Question: I have a SwiftUI project but it shows a big white box with the back bar button.
Does anyone know how to fix it (Xcode version 12.5)?
Image:

My code:
'''
import SwiftUI
import Firebase
struct ContentView: View {
var body: some View {
Home()
}
}
struct ContentView_Previews: PreviewProvider {
static var previews: some View {
ContentView()
}
}
struct Home : View {
@State var show = false
@State var status = UserDefaults.standard.value(forKey: "status") as? Bool ?? false
var body: some View{
NavigationView{
VStack{
if self.status{
Homescreen()
}
else{
ZStack{
NavigationLink(destination: SignUp(show: self.$show), isActive: self.$show) {
Text("")
}
.hidden()
Login(show: self.$show)
}
}
}
.navigationBarTitle("")
.navigationBarHidden(true)
.navigationBarBackButtonHidden(true)
.onAppear {
NotificationCenter.default.addObserver(forName: NSNotification.Name("status"), object: nil, queue: .main) { (_) in
self.status = UserDefaults.standard.value(forKey: "status") as? Bool ?? false
}
}
}
}
}
struct Homescreen : View {
var body: some View{
VStack{
Text("Logged successfully")
.font(.title)
.fontWeight(.bold)
Button(action: {
try! Auth.auth().signOut()
UserDefaults.standard.set(false, forKey: "status")
NotificationCenter.default.post(name: NSNotification.Name("status"), object: nil)
}) {
Text("Log out")
.padding(.vertical)
.frame(width: UIScreen.main.bounds.width - 50)
}
.background(Color.black)
.cornerRadius(10)
.padding(.top, 25)
}
}
}
struct Login : View {
@State var color = Color.black.opacity(0.7)
@State var email = ""
@State var pass = ""
@State var visible = false
@Binding var show : Bool
@State var alert = false
@State var error = ""
var body: some View{
ZStack{
ZStack(alignment: .topTrailing) {
GeometryReader{_ in
VStack{
Text("Log in to your account")
.font(.title)
.fontWeight(.bold)
.padding(.top, 35)
TextField("Email", text: self.$email)
.autocapitalization(.none)
.padding()
.background(RoundedRectangle(cornerRadius: 4).stroke(self.email != "" ? Color("Color.Color") : self.color,lineWidth: 2))
.padding(.top, 25)
.disableAutocorrection(true)
HStack(spacing: 15){
VStack{
if self.visible{
TextField("Password", text: self.$pass)
.autocapitalization(.none)
}
else{
SecureField("Password", text: self.$pass)
.autocapitalization(.none)
}
}
Button(action: {
self.visible.toggle()
}) {
Image(systemName: self.visible ? "eye.slash.fill" : "eye.fill")
}
}
.padding()
.background(RoundedRectangle(cornerRadius: 4).stroke(self.pass != "" ? Color("Color") : self.color,lineWidth: 2))
.padding(.top, 25)
HStack{
Spacer()
Button(action: {
self.reset()
}) {
Text("Forget password")
.fontWeight(.bold)
}
}
.padding(.top, 20)
Button(action: {
self.verify()
}) {
Text("Log in")
.padding(.vertical)
.frame(width: UIScreen.main.bounds.width - 50)
}
.background(Color.black)
.cornerRadius(10)
.padding(.top, 25)
.padding(.horizontal, 25)
}
}
Button(action: {
self.show.toggle()
}) {
Text("Register")
.padding(.vertical)
.frame(width:
UIScreen.main.bounds.width - 50)
}
.background(Color.black)
.cornerRadius(10)
.padding(.top, 400)
.padding(.horizontal, 25)
}
if self.alert{
ErrorView(alert: self.$alert, error: self.$error)
}
}
}
func verify(){
if self.email != "" && self.pass != ""{
Auth.auth().signIn(withEmail: self.email, password: self.pass) { (res, err) in
if err != nil{
self.error = err!.localizedDescription
self.alert.toggle()
return
}
print("success")
UserDefaults.standard.set(true, forKey: "status")
NotificationCenter.default.post(name: NSNotification.Name("status"), object: nil)
}
}
else{
self.error = "Please fill all the contents properly"
self.alert.toggle()
}
}
func reset(){
if self.email != ""{
Auth.auth().sendPasswordReset(withEmail: self.email) { (err) in
if err != nil{
self.error = err!.localizedDescription
self.alert.toggle()
return
}
self.error = "RESET"
self.alert.toggle()
}
}
else{
self.error = "Email Id is empty"
self.alert.toggle()
}
}
}
struct SignUp : View {
@State var color = Color.black.opacity(0.7)
@State var email = ""
@State var pass = ""
@State var repass = ""
@State var visible = false
@State var revisible = false
@Binding var show : Bool
@State var alert = false
@State var error = ""
var body: some View{
ZStack{
ZStack(alignment: .topLeading) {
GeometryReader{_ in
VStack{
Text("Register your account")
.font(.title)
.fontWeight(.bold)
.padding(.top, 35)
TextField("Email", text: self.$email)
.autocapitalization(.none)
.padding()
.background(RoundedRectangle(cornerRadius: 4).stroke(self.email != "" ? Color("Color") : self.color,lineWidth: 2))
.padding(.top, 25)
.disableAutocorrection(true)
HStack(spacing: 15){
VStack{
if self.visible{
TextField("Password", text: self.$pass)
.autocapitalization(.none)
}
else{
SecureField("Password", text: self.$pass)
.autocapitalization(.none)
}
}
Button(action: {
self.visible.toggle()
}) {
Image(systemName: self.visible ? "eye.slash.fill" : "eye.fill")
}
}
.padding()
.background(RoundedRectangle(cornerRadius: 4).stroke(self.pass != "" ? Color("Color") : self.color,lineWidth: 2))
.padding(.top, 25)
HStack(spacing: 15){
VStack{
if self.revisible{
TextField("Re-enter", text: self.$repass)
.autocapitalization(.none)
}
else{
SecureField("Re-enter", text: self.$repass)
.autocapitalization(.none)
}
}
Button(action: {
self.revisible.toggle()
}) {
Image(systemName: self.revisible ? "eye.slash.fill" : "eye.fill")
}
}
.padding()
.background(RoundedRectangle(cornerRadius: 4).stroke(self.repass != "" ? Color("Color") : self.color,lineWidth: 2))
.padding(.top, 25)
Button(action: {
self.register()
}) {
Text("Register")
.padding(.vertical)
.frame(width: UIScreen.main.bounds.width - 50)
}
.background(Color.black)
.cornerRadius(10)
.padding(.top, 25)
}
.padding(.horizontal, 25)
}
Button(action: {
self.show.toggle()
}) {
}
.padding()
}
if self.alert{
ErrorView(alert: self.$alert, error: self.$error)
}
}
}
func register(){
if self.email != ""{
if self.pass == self.repass{
Auth.auth().createUser(withEmail: self.email, password: self.pass) { (res, err) in
if err != nil{
self.error = err!.localizedDescription
self.alert.toggle()
return
}
print("success")
UserDefaults.standard.set(true, forKey: "status")
NotificationCenter.default.post(name: NSNotification.Name("status"), object: nil)
}
}
else{
self.error = "Password mismatch"
self.alert.toggle()
}
}
else{
self.error = "Please fill all the contents properly"
self.alert.toggle()
}
}
}
struct ErrorView : View {
@State var color = Color.black.opacity(0.7)
@Binding var alert : Bool
@Binding var error : String
var body: some View{
GeometryReader{_ in
VStack{
HStack{
Text(self.error == "RESET" ? "Message" : "Error")
.font(.title)
.fontWeight(.bold)
Spacer()
}
.padding(.horizontal, 25)
Text(self.error == "RESET" ? "Password reset link has been sent successfully" : self.error)
.padding(.top)
.padding(.horizontal, 25)
Button(action: {
self.alert.toggle()
}) {
Text(self.error == "RESET" ? "Ok" : "Cancel")
.padding(.vertical)
.frame(width: UIScreen.main.bounds.width - 120)
}
.background(Color.white)
.cornerRadius(10)
.padding(.top, 25)
}
.padding(.vertical, 25)
.frame(width: UIScreen.main.bounds.width - 50)
.background(Color.white)
.cornerRadius(15)
.padding(.horizontal, 25)
}
.background(Color.black.opacity(0.35).edgesIgnoringSafeArea(.all))
}
}
'''
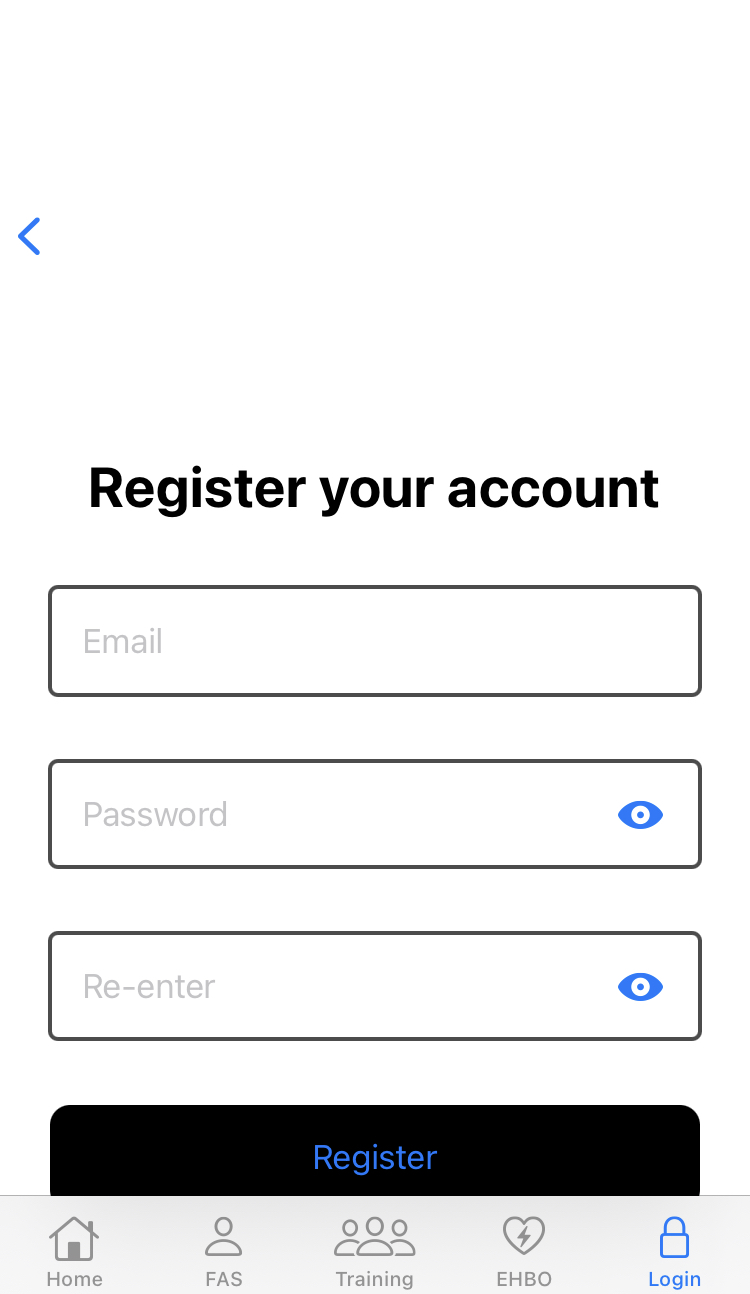
Answer: You should use <URL> instead.
First this code:
'''
Text("Register your account")
.font(.title)
.fontWeight(.bold)
.padding(.top, 35)
'''
And then somewhere else in this view, for example on the 'TextField' just below, add the modifier:
'''
.navigationTitle("Register your account")
'''
Result: